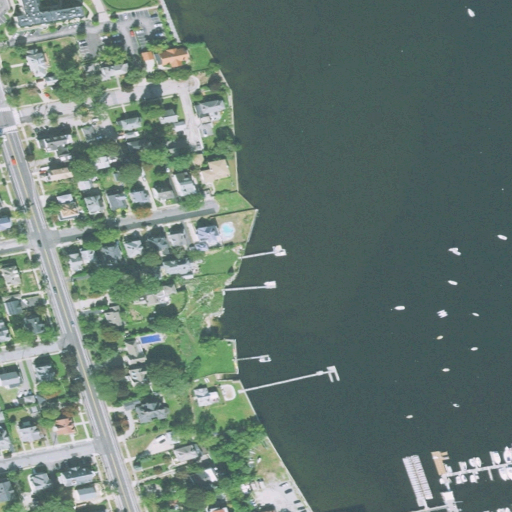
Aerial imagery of beach in Rhode Island named Edgewood Beach containing open water, medium intensity development, high intensity development, low intensity development, and open development